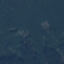
Land use / land cover class: Forest